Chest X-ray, AP view. Patient: 27 years old, sex M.
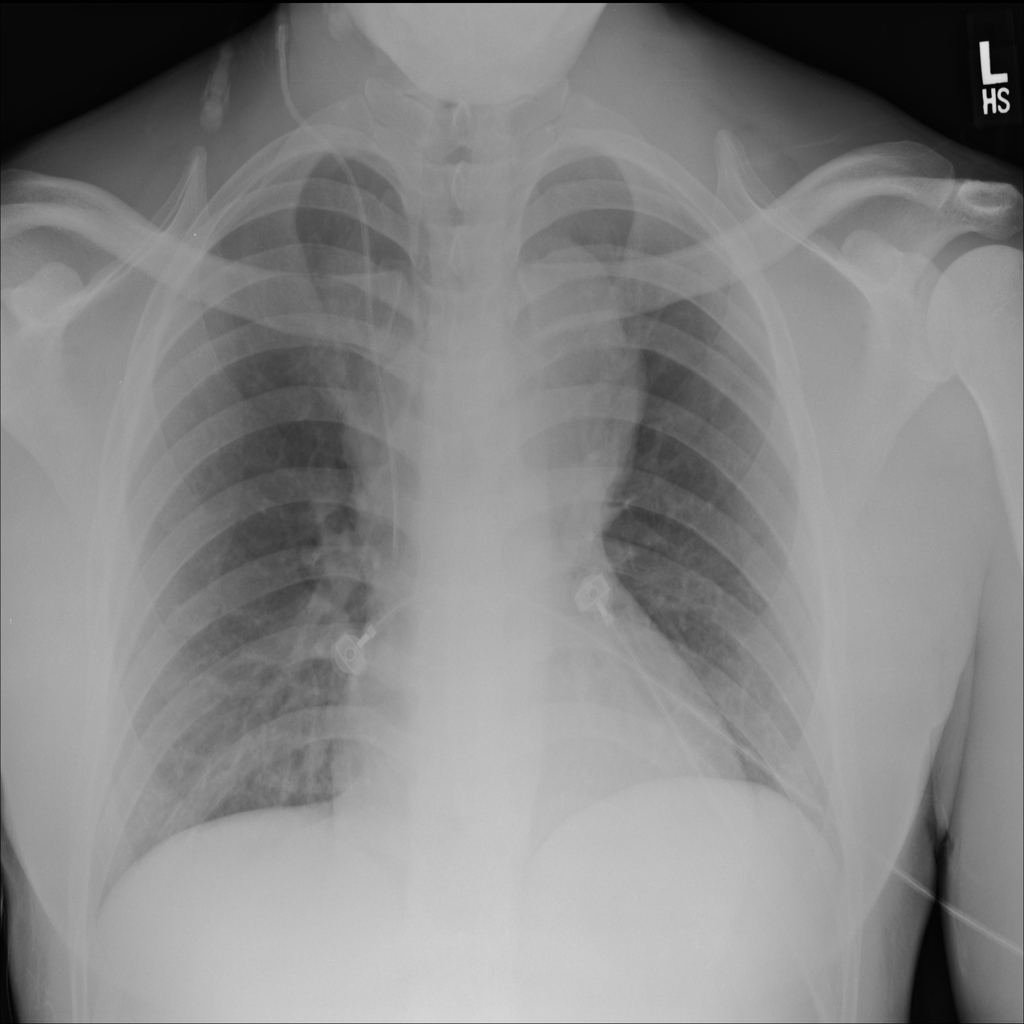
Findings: Mass